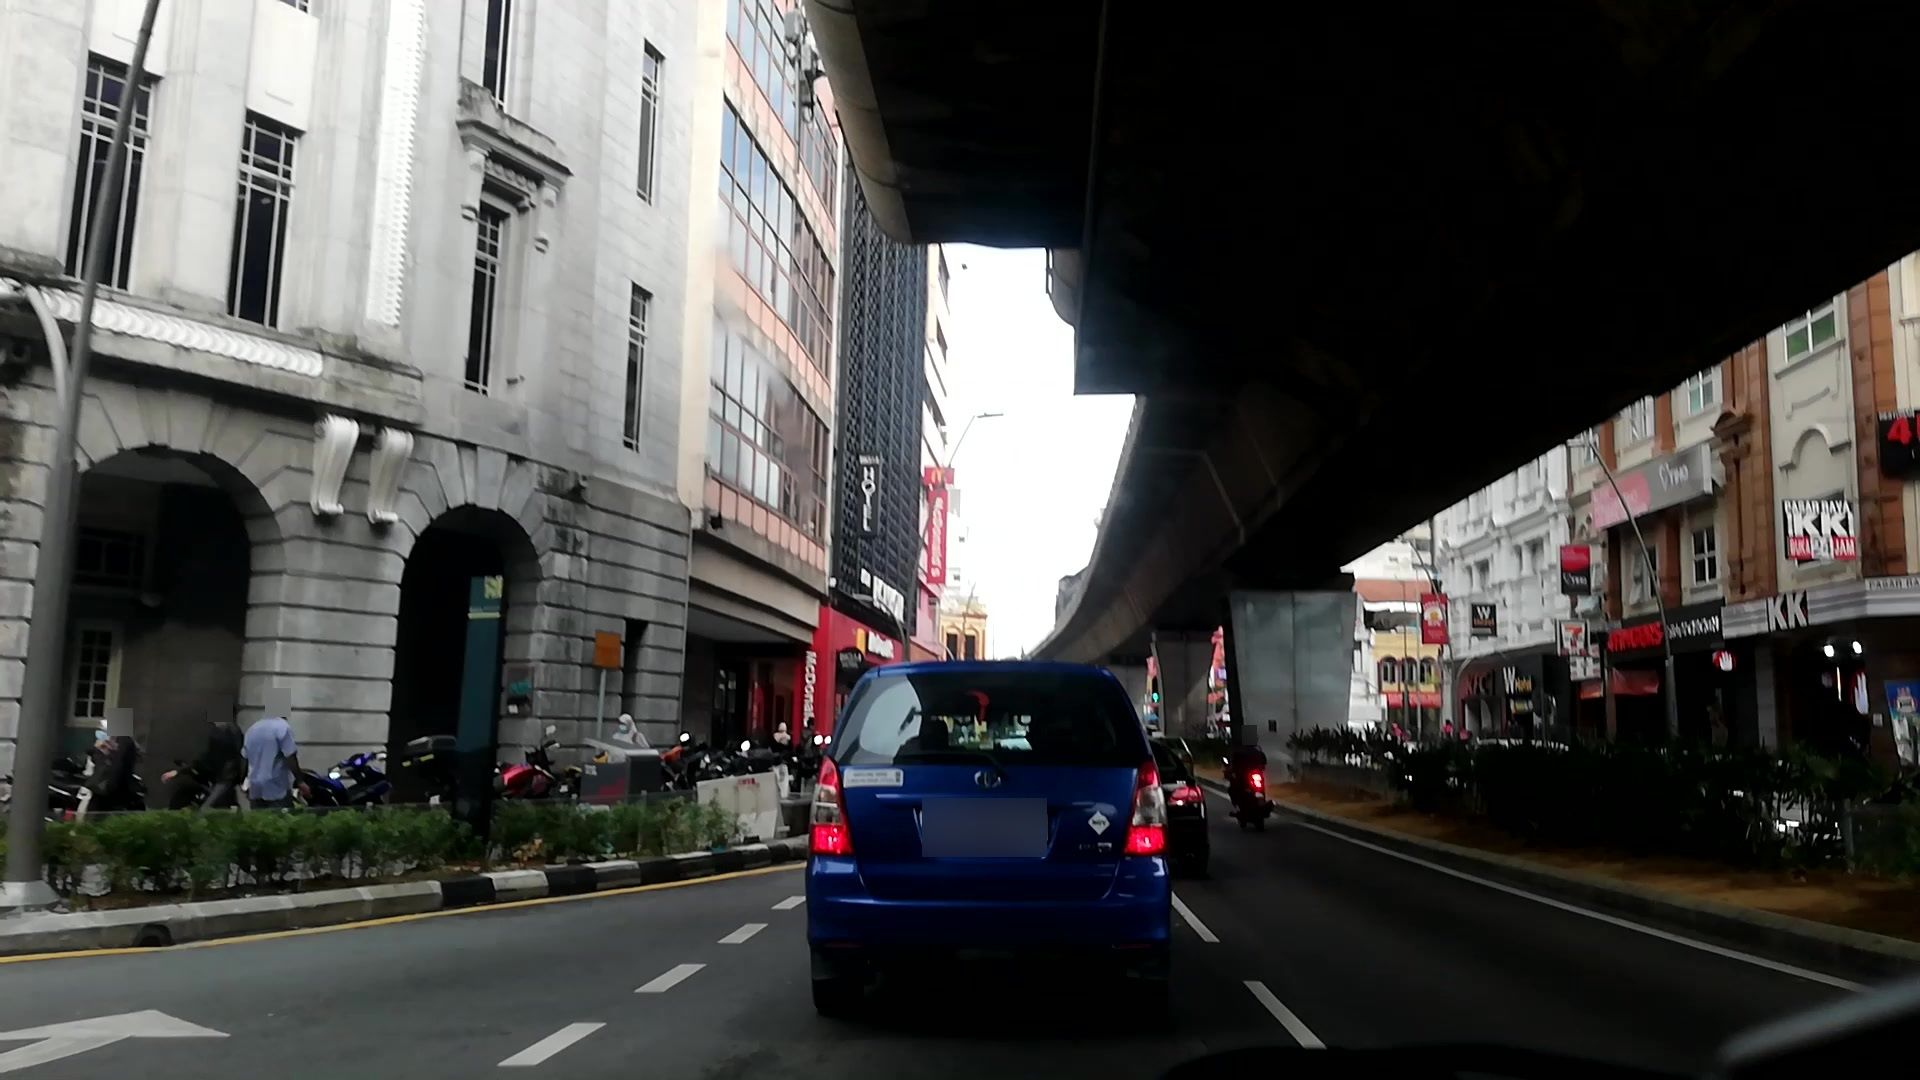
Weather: clear
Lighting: day
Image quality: good
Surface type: driving surface
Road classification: footway, corridor, steps
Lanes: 2
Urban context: urban centre
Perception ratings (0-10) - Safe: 6.45, Lively: 8.81, Beautiful: 4.13, Boring: 2.51, Depressing: 3.06, Wealthy: 4.47